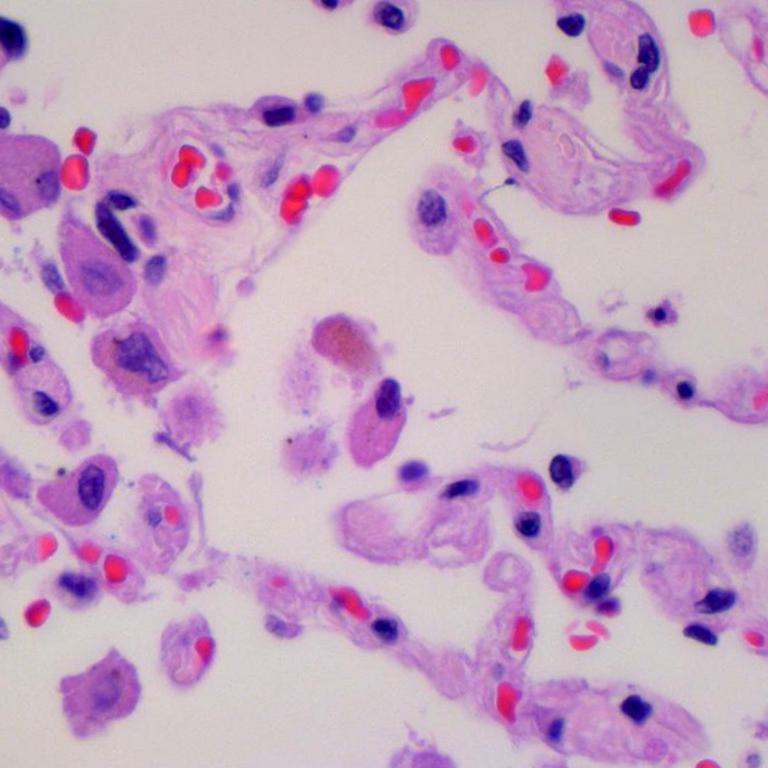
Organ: lung
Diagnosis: benign